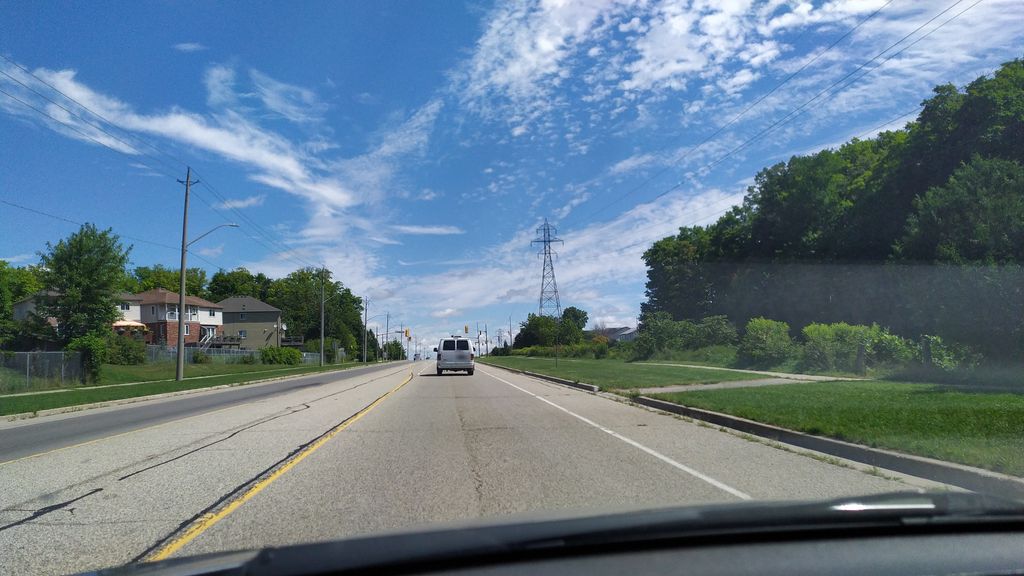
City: kitchener-waterloo